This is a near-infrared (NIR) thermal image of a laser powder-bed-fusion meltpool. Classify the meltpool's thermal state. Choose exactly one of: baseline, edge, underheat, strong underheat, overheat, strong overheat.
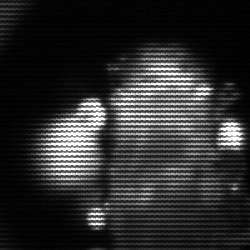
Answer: strong underheat